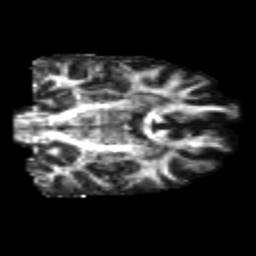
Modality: FA
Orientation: coronal
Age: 24
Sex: male
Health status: healthy
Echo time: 0.074 s